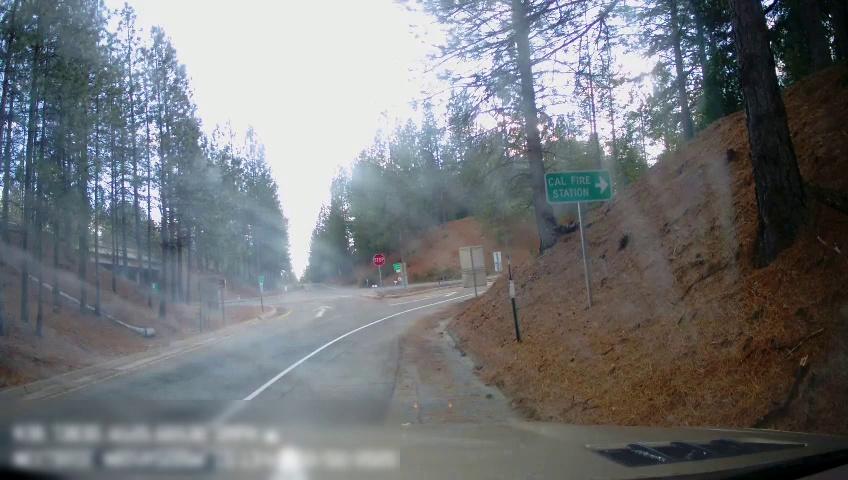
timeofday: Day
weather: Sunny
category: Drivable Space
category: Lanes | Alternate Lane
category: Lanes | Alternate Lane
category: Traffic | Signs
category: Traffic | Signs
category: Traffic | Signs